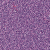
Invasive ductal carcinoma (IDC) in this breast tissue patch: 1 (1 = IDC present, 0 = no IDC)